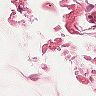
Metastatic tissue present: no